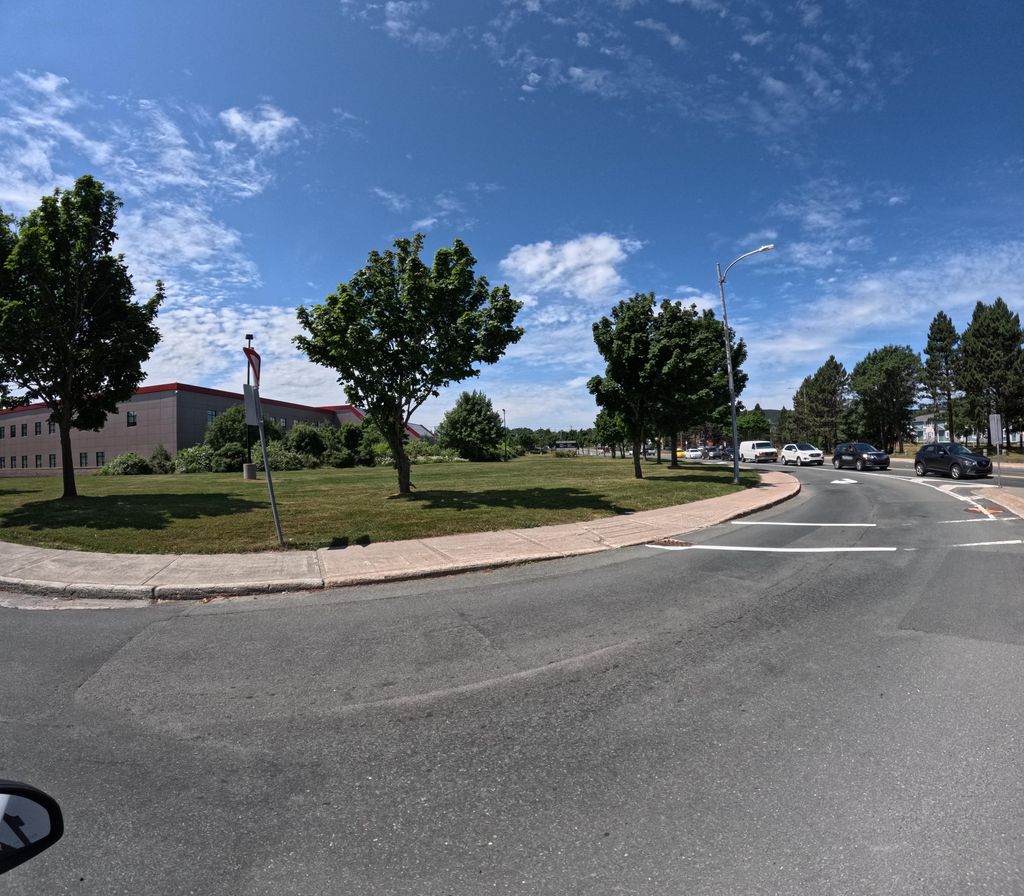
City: st_johns